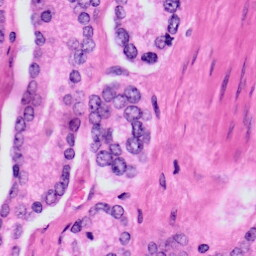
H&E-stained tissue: Prostate